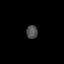
Tissue: lung
Cell type: Epithelial cells
Senescence score: 0.2236
Nuclear area (px): 150
Mean DAPI intensity: 77.967